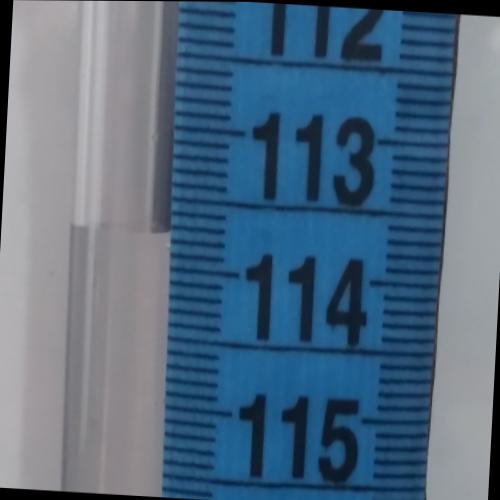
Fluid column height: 113.7 cm